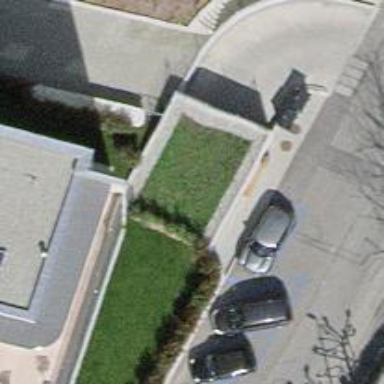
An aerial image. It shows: Driveway tunnel under the road.